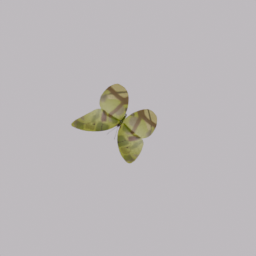
Label: animals